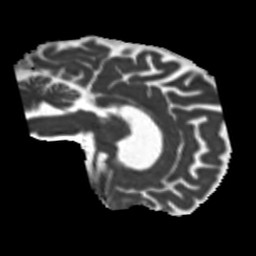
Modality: MD
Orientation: sagittal
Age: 55
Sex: male
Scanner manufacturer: siemens
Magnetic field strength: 3 T
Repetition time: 5.25 s
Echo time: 0.08 s